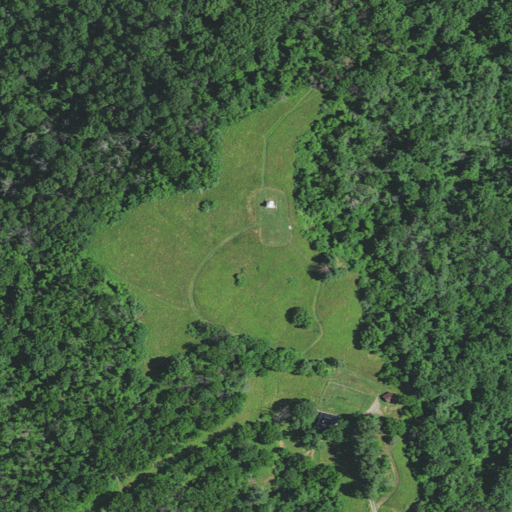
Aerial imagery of mountain in Virginia named Red Oak Mountain containing deciduous forest, mixed forest, open development, pasture, and evergreen forest